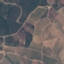
Label: PermanentCrop